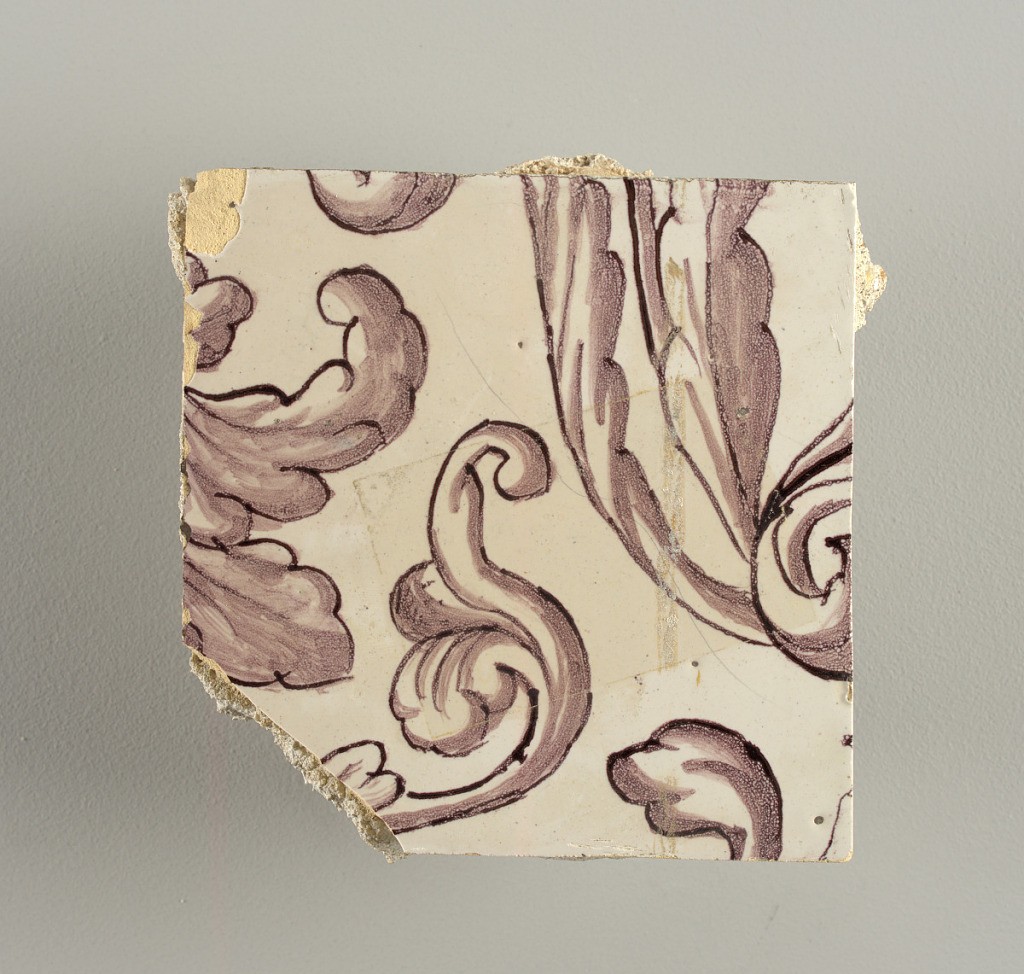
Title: Tile wall facing
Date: ca. 1725
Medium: Tin-glazed earthenware, underglaze
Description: Horizontal rectangle.  Thirty tiles wide and twenty-three tiles high with opening for fireplace eleven tiles wide and ten high.  Foliage arabesques disposed about three vertical axes from which are emphazised by urns at center and right, and at left by the figure of a standing woman carrying an infant on her arm and accompanied by two children.